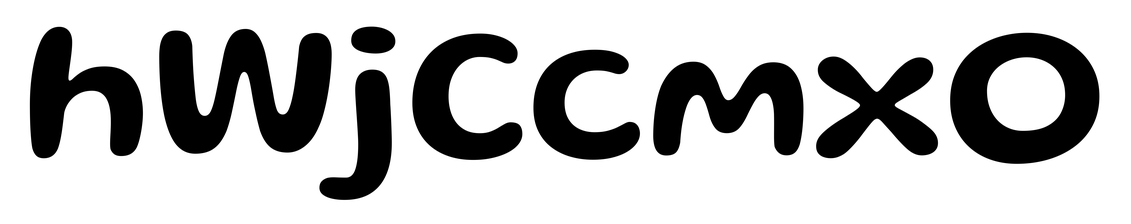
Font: Gluten_Medium